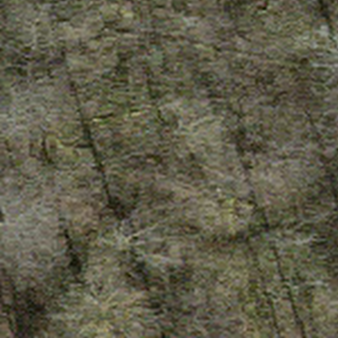
Label: other